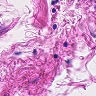
Metastatic tissue present: no